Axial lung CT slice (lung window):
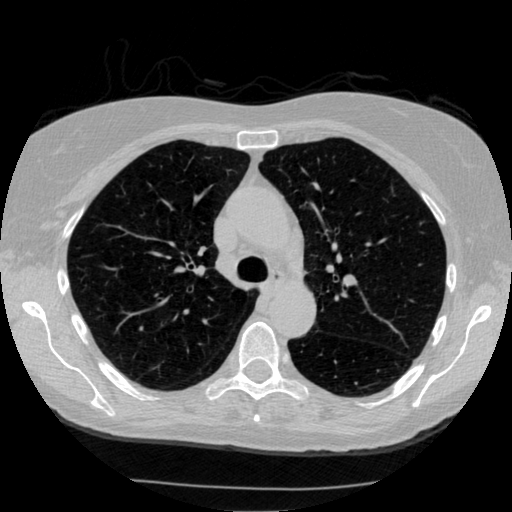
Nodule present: no